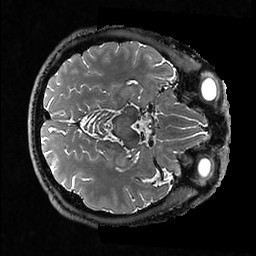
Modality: T2w
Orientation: axial
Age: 46
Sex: male
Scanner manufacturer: ge
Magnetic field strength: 3 T
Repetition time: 3.202 s
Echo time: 0.0588 s